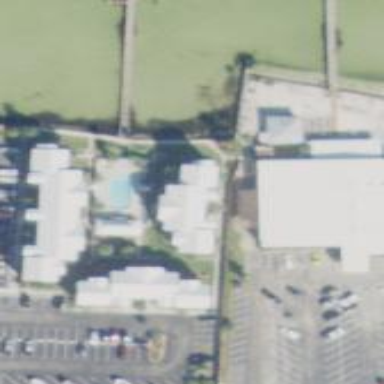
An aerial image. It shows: Community center building.